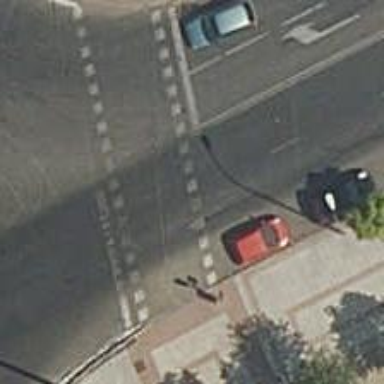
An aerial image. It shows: Road with traffic signals and zebra crossing with traffic signals.